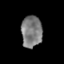
Tissue: lung
Cell type: Others
Senescence score: 0.1373
Nuclear area (px): 644
Mean DAPI intensity: 124.171